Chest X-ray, PA view. Patient: 57 years old, sex M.
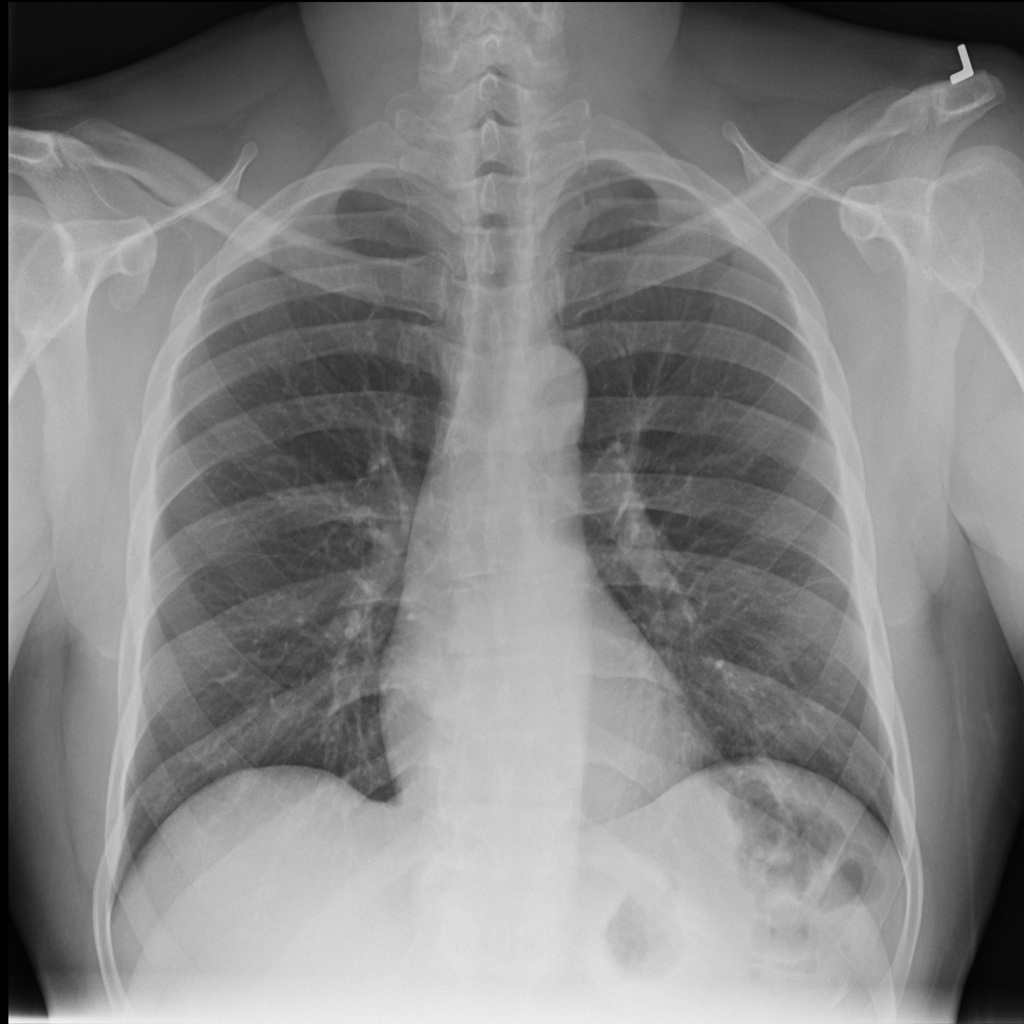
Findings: No Finding